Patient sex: M
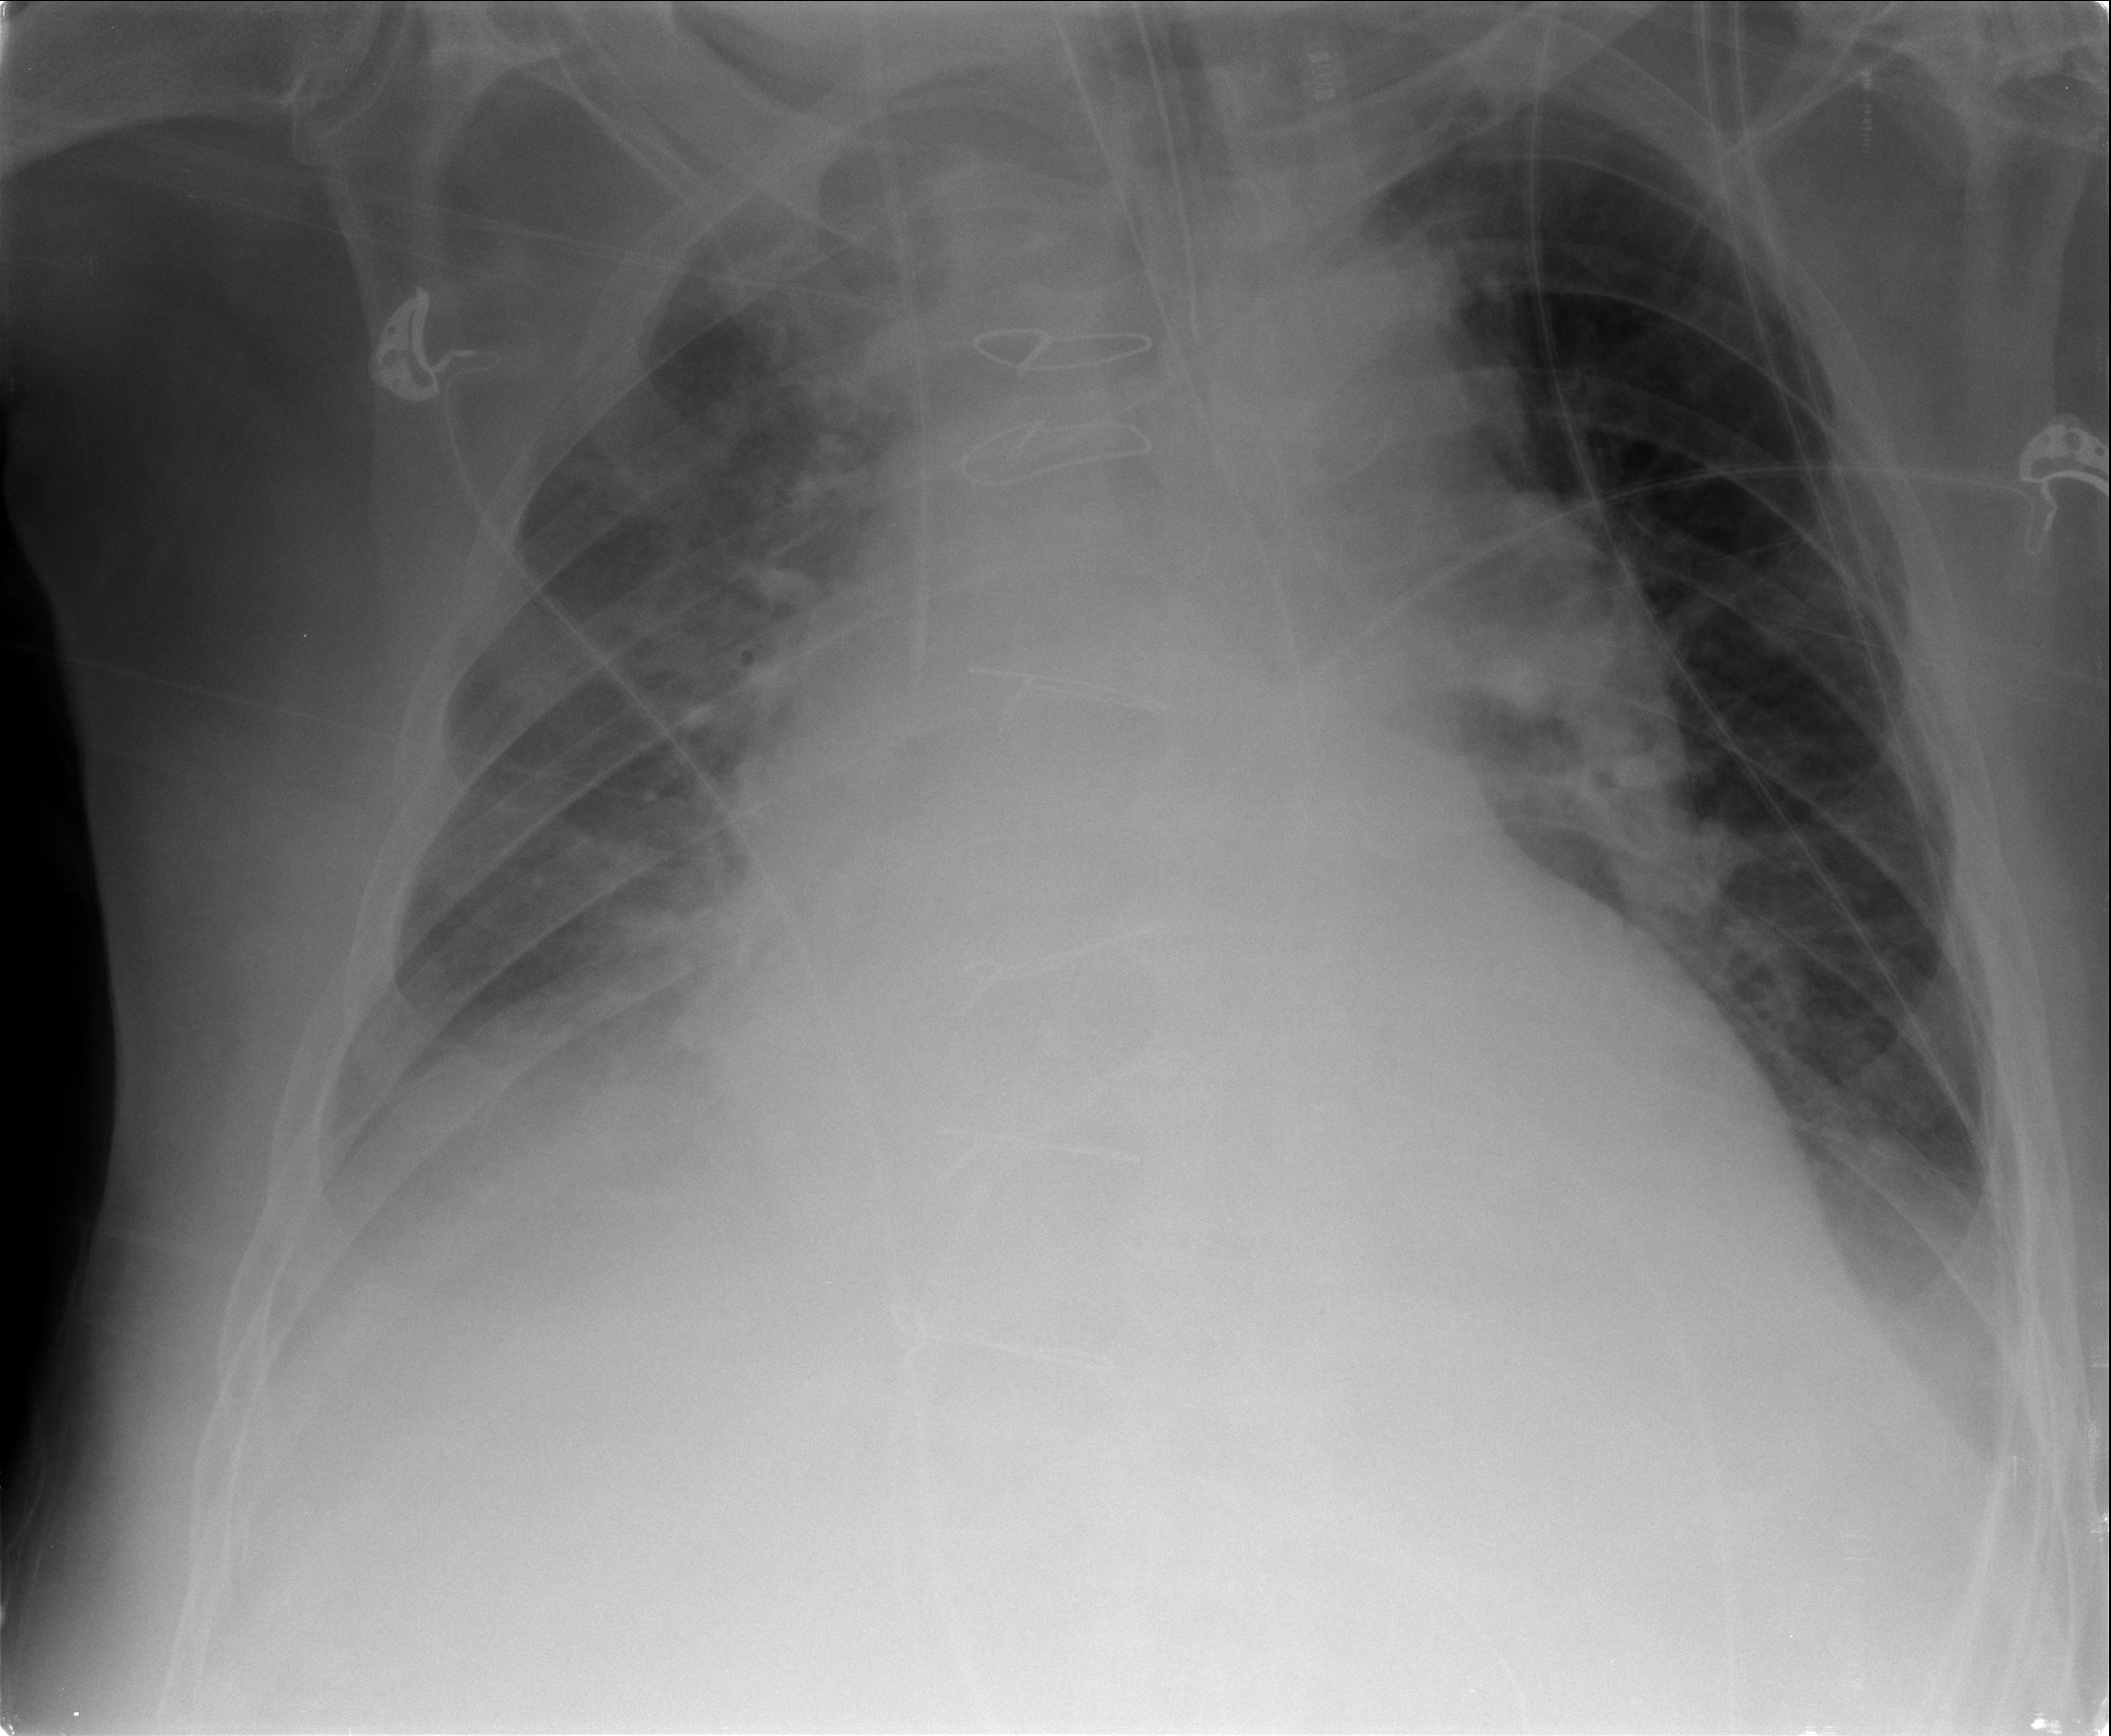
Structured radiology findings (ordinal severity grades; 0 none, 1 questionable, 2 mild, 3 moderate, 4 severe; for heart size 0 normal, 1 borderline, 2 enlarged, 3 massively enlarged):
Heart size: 2
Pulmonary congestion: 0
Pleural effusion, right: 2
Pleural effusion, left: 0
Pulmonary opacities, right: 1
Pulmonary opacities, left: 0
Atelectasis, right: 2
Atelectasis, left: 0